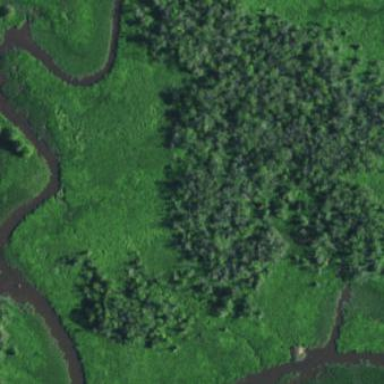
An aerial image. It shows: Marshy wetland area.